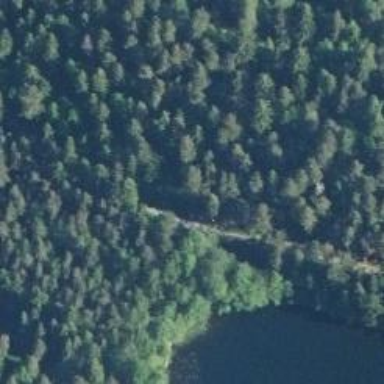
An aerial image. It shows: Nordic footway.